You are looking at a signal-to-image encoding: consecutive vibration samples arranged as the rows of a grayscale square. Based on the visible evidence, which condition applies: normal, inner_race, outer_race, ball?
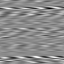
Answer: outer_race